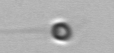
Label: flagellate